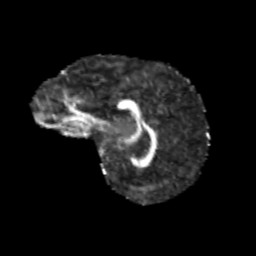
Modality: FA
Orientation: sagittal
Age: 9
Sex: female
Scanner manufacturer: siemens
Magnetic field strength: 3 T
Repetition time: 3.8 s
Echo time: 0.07 s